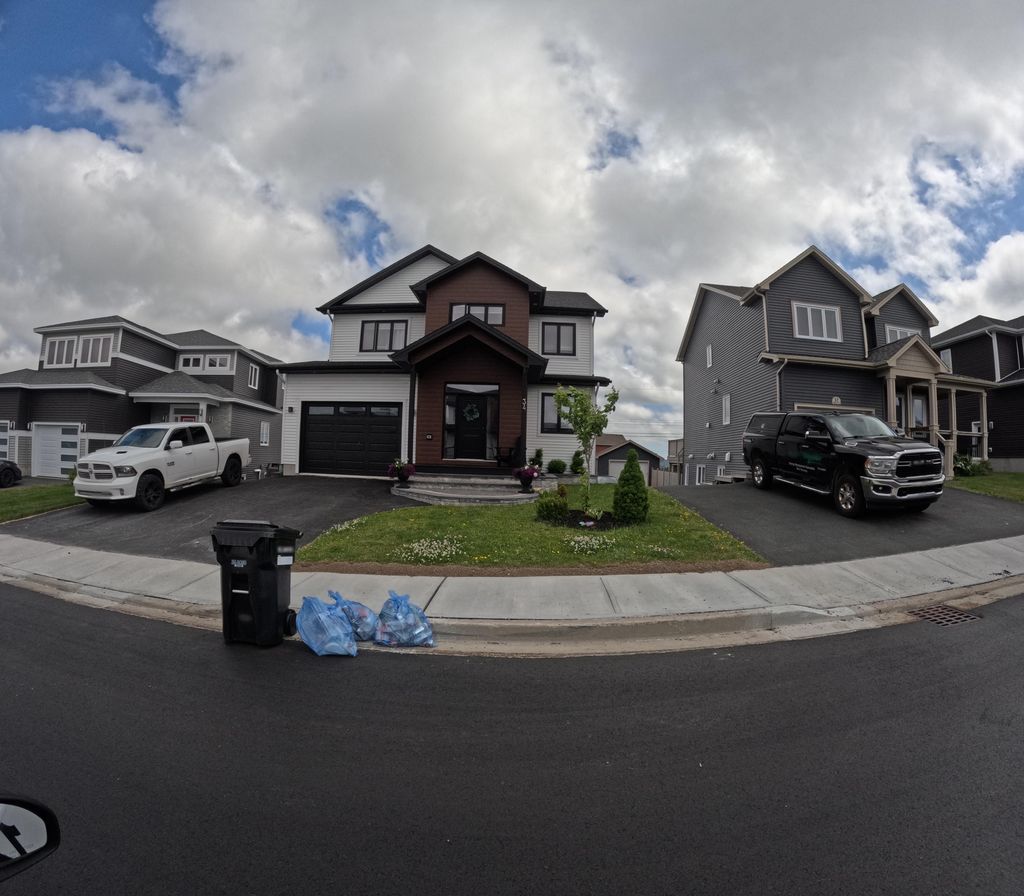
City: st_johns